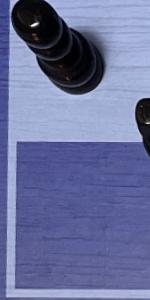
Label: Empty